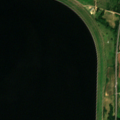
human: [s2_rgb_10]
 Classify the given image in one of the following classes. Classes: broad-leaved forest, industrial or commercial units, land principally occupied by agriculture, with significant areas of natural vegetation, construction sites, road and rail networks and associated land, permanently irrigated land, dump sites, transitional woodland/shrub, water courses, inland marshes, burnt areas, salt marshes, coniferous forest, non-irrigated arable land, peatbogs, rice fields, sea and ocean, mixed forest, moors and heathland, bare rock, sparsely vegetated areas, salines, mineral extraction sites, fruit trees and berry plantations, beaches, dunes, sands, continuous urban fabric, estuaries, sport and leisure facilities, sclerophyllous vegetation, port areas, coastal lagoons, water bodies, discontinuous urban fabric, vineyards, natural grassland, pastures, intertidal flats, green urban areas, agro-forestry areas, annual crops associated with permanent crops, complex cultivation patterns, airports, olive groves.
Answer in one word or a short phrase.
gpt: industrial or commercial units, complex cultivation patterns, broad-leaved forest, transitional woodland/shrub, water bodies